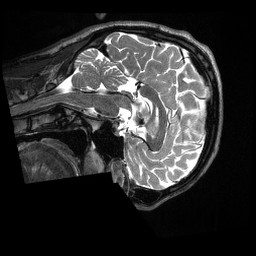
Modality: T2w
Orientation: sagittal
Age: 25
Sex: male